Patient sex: M
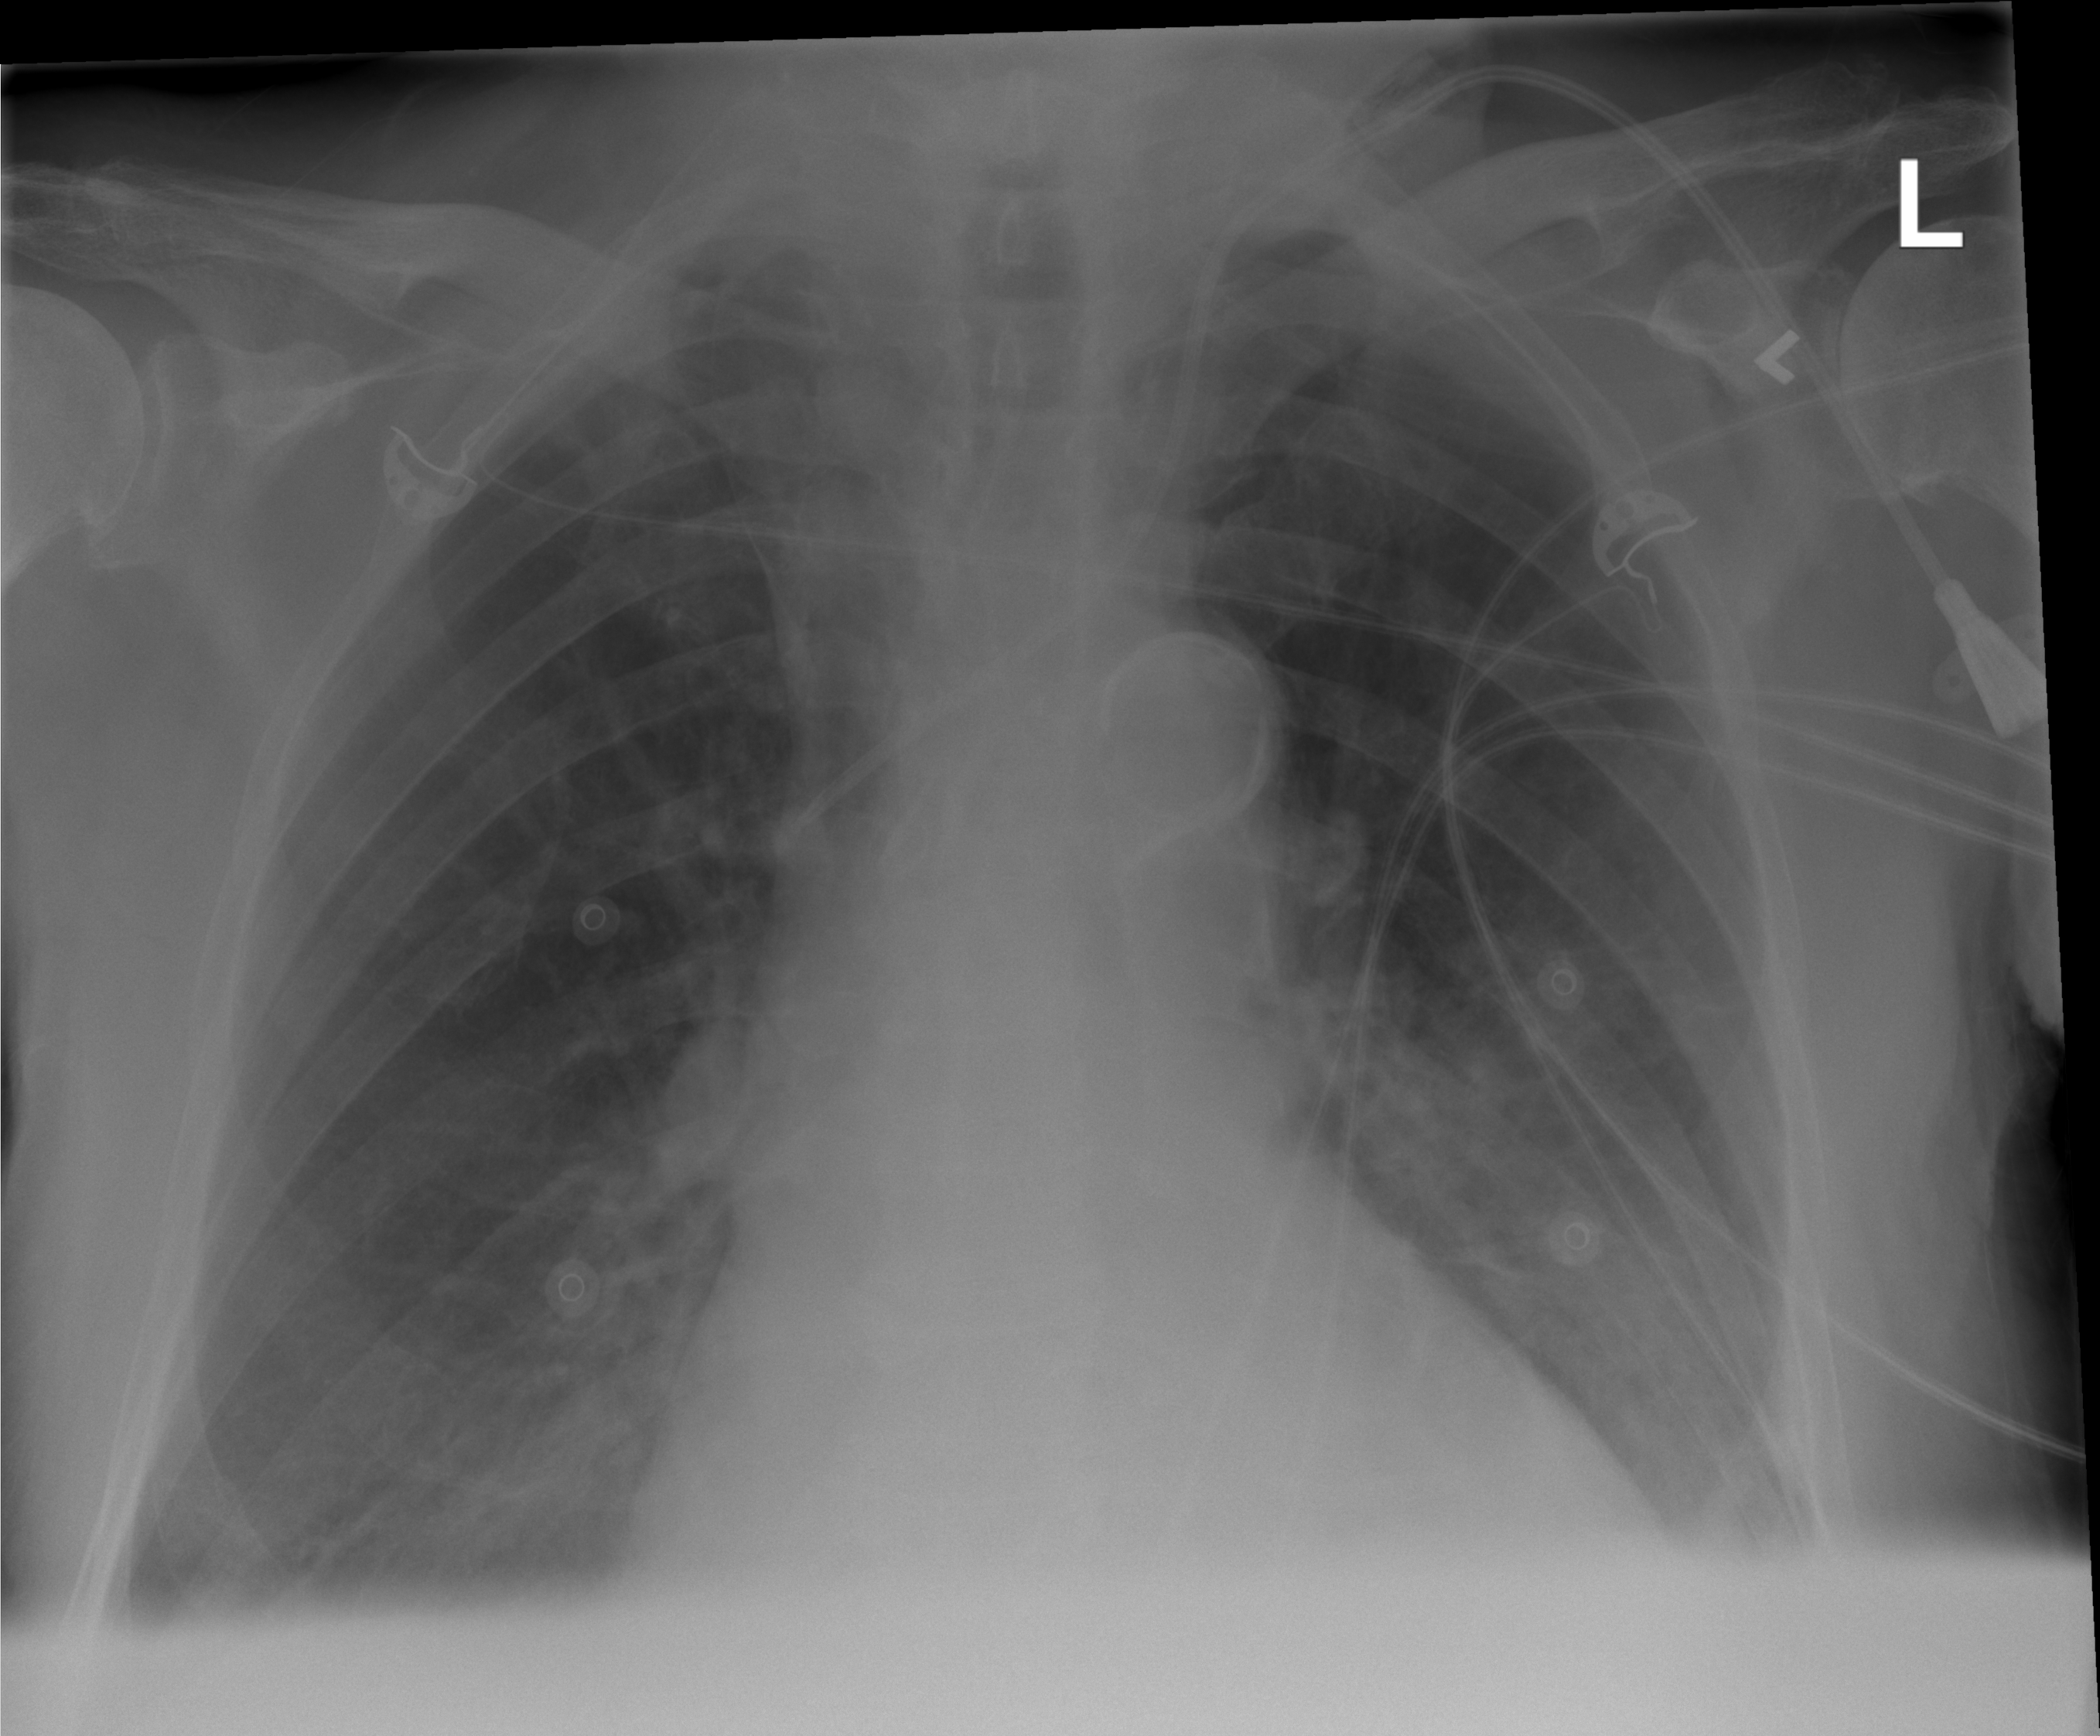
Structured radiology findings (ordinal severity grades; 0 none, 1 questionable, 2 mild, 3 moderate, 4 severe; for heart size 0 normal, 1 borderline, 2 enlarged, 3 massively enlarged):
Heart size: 2
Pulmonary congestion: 0
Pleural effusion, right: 0
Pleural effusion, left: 2
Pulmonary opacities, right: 0
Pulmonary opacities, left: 0
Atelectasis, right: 0
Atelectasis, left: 2